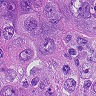
Metastatic tissue present: yes